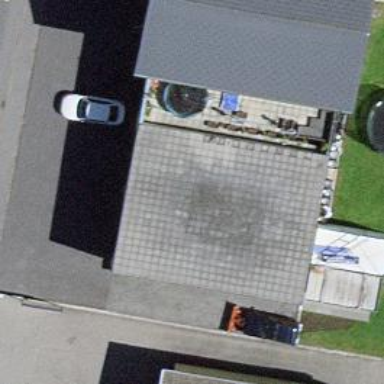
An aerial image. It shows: Car repair shop.